Question:
As the picture shows: Outer is JPanel_1 with 'BorderLayout'; Left is JPanel_2 on the west of the JPanel_1, and it uses 'GridBadLayout'; In JPanel_2 are several panels, each containing several 'JButton'.
The problem is, as JPanel_3 uses 'FlowLayout', I tried to set it with a maximum width so that the buttons auto change line when there are too many. However, whichever 'JPanel' to set with either 'size', 'maximumSize', 'preferred size', it doesn't work. The buttons stays at one line, making the JPanel too wide for me.
Anyone has a solution? Thanks!
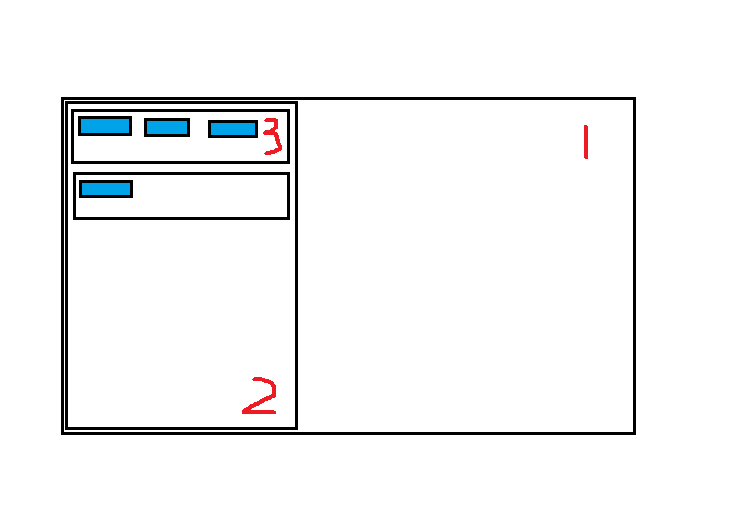
Answer: You can extend FlowLayout to restrict preferred width like this
'''
import javax.swing.*;
import java.awt.*;
public class TestMaxWidthFlowLayout {
public static void main(String[] args) {
JFrame f=new JFrame();
JPanel pButtons=new JPanel(new FlowLayout() {
public Dimension preferredLayoutSize(Container target) {
Dimension sd=super.preferredLayoutSize(target);
sd.width=Math.min(200, sd.width);
return sd;
}
});
for (int i=0;i<20; i++) {
pButtons.add(new JButton("b-"+i));
}
f.add(pButtons, BorderLayout.WEST);
f.add(new JLabel("center"), BorderLayout.CENTER);
f.setSize(500, 300);
f.setLocationRelativeTo(null);
f.setDefaultCloseOperation(JFrame.EXIT_ON_CLOSE);
f.setVisible(true);
}
}
'''